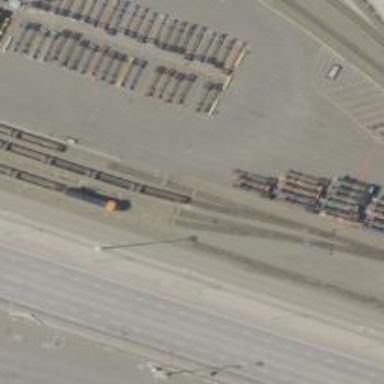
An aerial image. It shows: Railway yard.